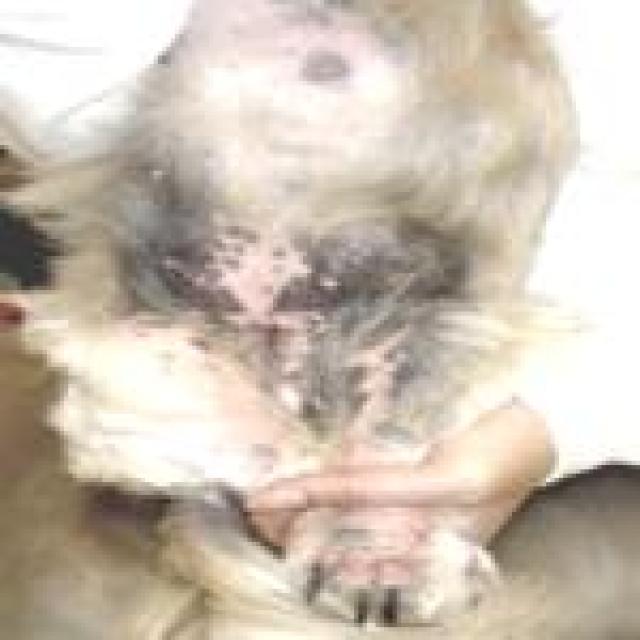
Canine fungal skin infection — characterized by alopecia, scaling, crusting, and circular lesions. Common agents include Malassezia and Candida species.